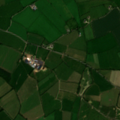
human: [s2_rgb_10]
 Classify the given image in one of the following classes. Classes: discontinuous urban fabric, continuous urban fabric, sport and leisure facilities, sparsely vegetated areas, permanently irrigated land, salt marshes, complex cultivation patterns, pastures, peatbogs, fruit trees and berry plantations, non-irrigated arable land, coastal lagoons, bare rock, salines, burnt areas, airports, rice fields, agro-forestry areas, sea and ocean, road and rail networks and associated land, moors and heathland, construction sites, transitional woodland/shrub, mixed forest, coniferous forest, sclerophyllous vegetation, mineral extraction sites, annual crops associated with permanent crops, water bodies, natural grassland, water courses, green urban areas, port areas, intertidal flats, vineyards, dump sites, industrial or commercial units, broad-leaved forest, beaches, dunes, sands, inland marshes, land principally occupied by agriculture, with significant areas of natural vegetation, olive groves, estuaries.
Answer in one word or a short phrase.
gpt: pastures